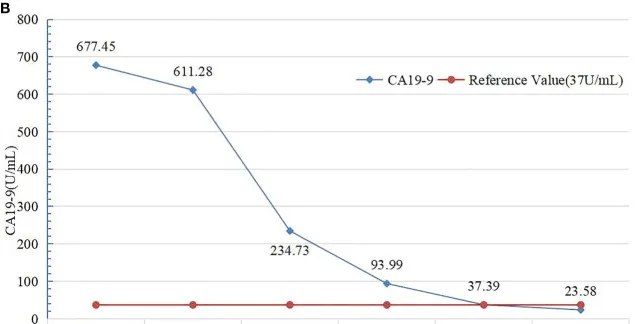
Tumor marker expression levels before and after chemotherapy. (B) CA19-9 levels before and after chemotherapy.
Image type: chart (chart)